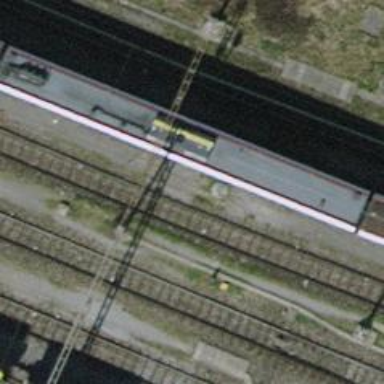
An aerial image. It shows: Uncontrolled railway crossing.